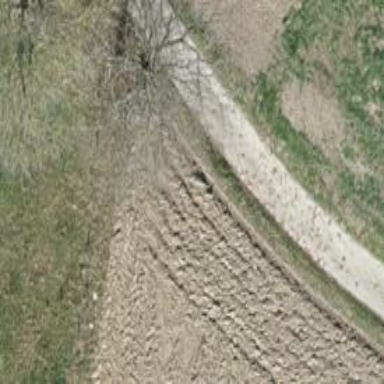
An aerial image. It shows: Well-maintained track road with grade 1 tracktype.